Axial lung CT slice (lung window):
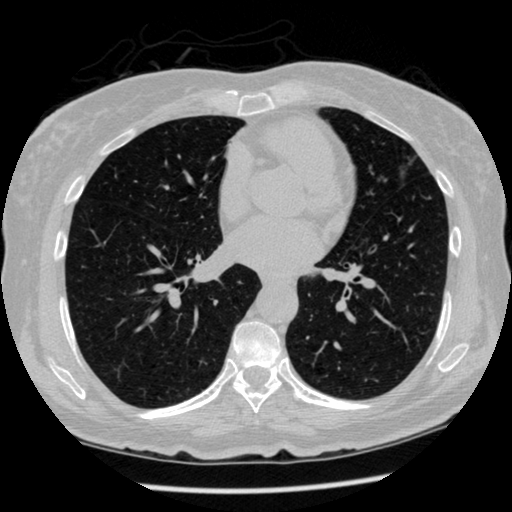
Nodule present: no